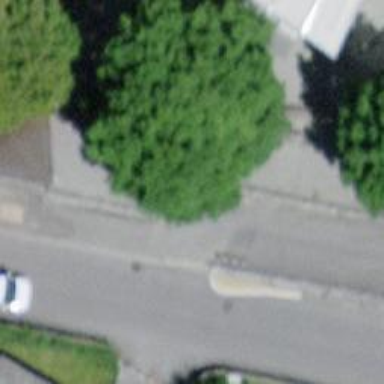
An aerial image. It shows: Footway with pebblestone surface.